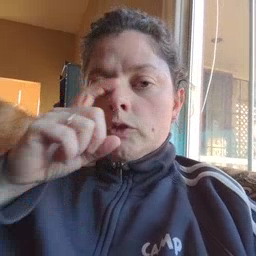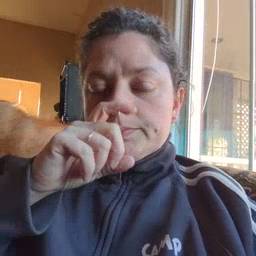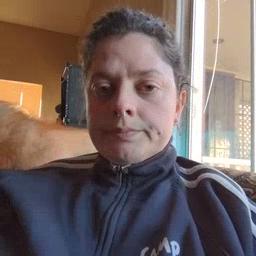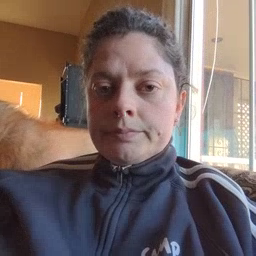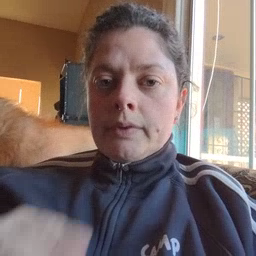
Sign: doll